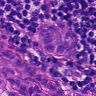
Metastatic tissue present: yes